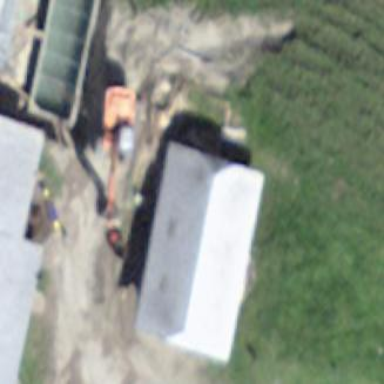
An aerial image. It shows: Barn.